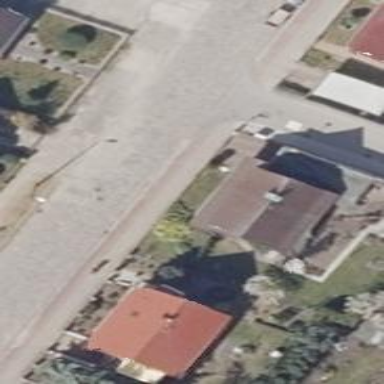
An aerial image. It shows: Simple house.